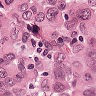
Metastatic tissue present: yes